Interaction volume radius: 5 \u00c5
Interaction volume height: 15 \u00c5
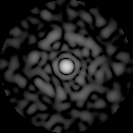
Disorder parameter: 0.7869